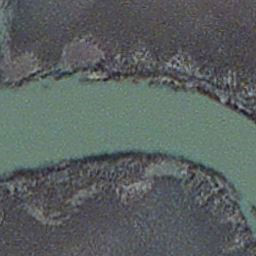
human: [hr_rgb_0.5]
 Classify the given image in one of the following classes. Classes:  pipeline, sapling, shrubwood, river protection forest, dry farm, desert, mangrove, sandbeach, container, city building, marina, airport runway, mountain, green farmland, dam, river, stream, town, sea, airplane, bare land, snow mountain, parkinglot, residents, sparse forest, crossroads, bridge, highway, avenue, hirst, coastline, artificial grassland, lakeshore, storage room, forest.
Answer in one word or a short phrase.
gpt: stream